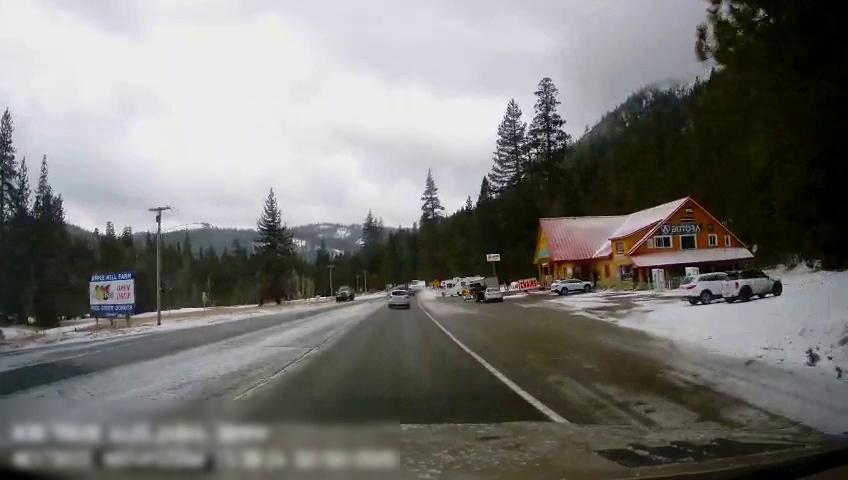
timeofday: Day
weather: Snowy
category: Drivable Space
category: Vehicles | SUV
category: Vehicles | Truck
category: Vehicles | Van
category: Vehicles | SUV
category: Vehicles | Truck
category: Vehicles | Car
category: Vehicles | SUV
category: Vehicles | Car
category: Lanes | Current Lane